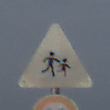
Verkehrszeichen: KinderLinks
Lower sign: Geschwindigkeit90
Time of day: MorningAfternoon
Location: Outdoor (Suburban)
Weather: PartlyCloudy
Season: NotSpecified
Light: Natural